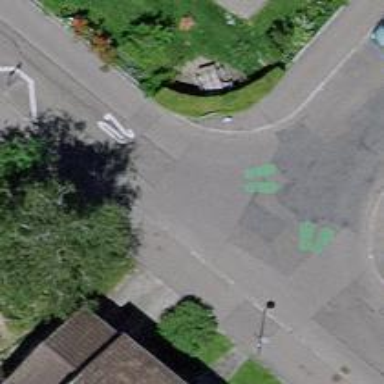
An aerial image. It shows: Kerb barrier.